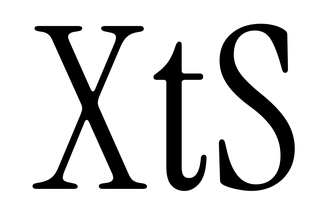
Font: InstrumentSerif-Regular